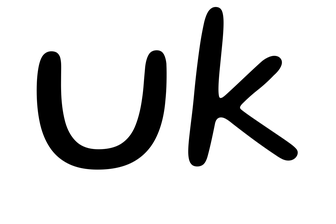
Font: Gluten_Light